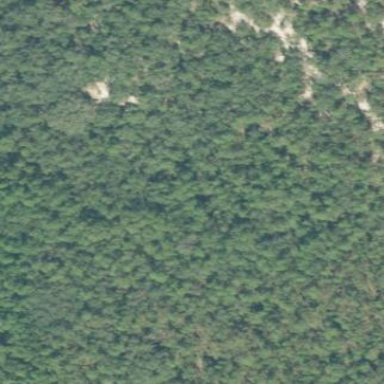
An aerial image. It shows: Mixed leaf woodland.